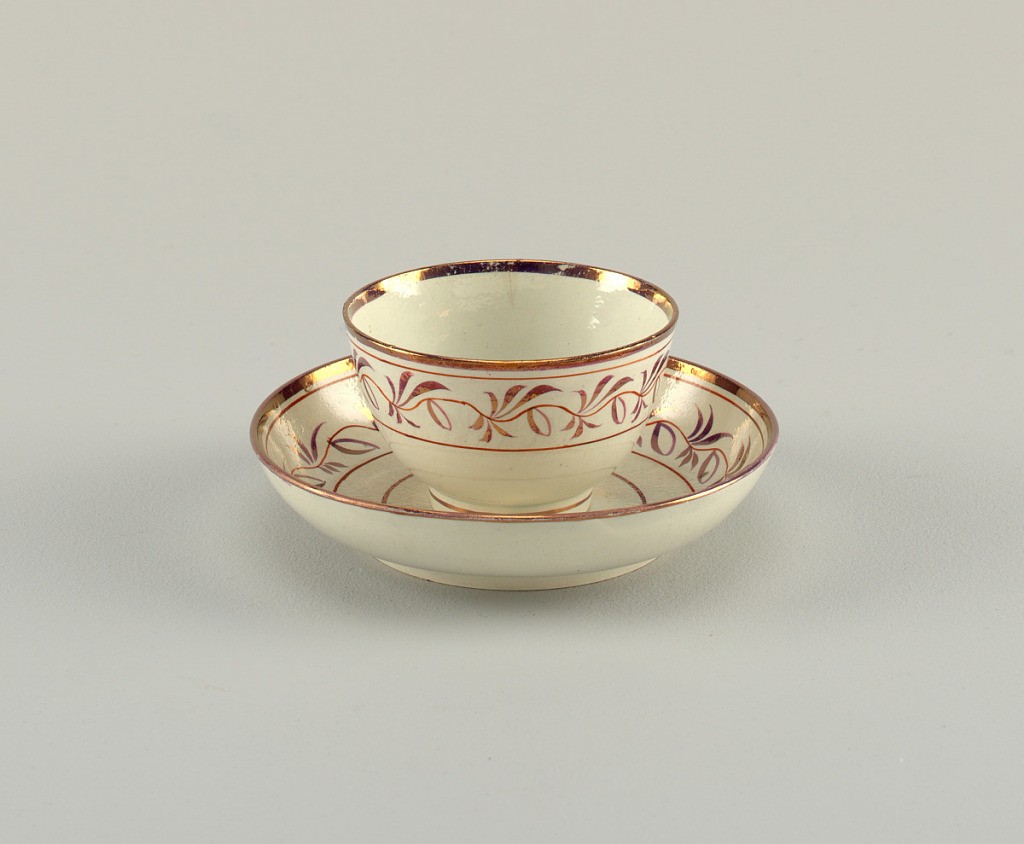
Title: Cup and saucer
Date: early 19th century
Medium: Tin-glazed earthenware with overglaze lustre and gilding
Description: Circular cup and saucer bordered with an undulating vine in red showing leaves and fruit. Detailed in copper lustre.